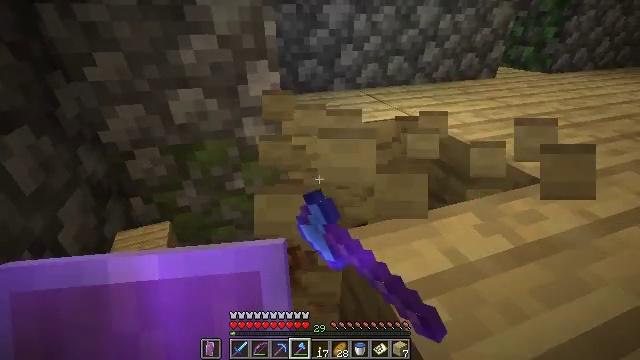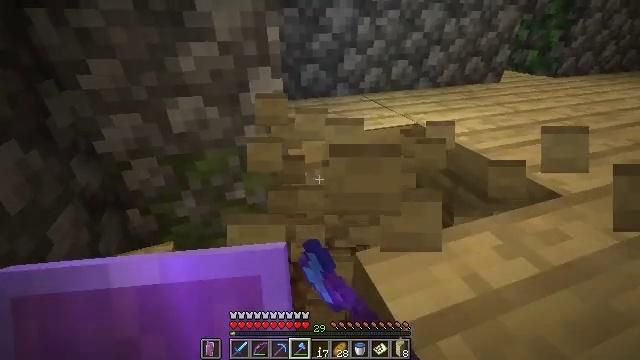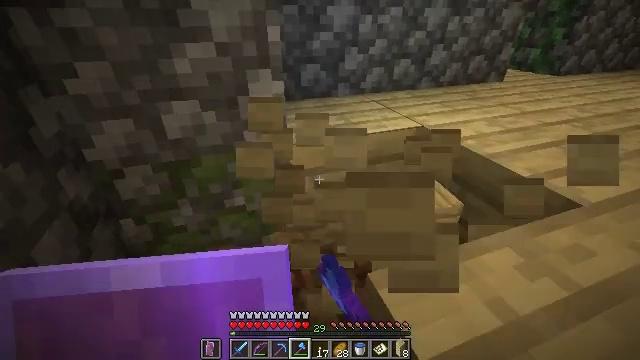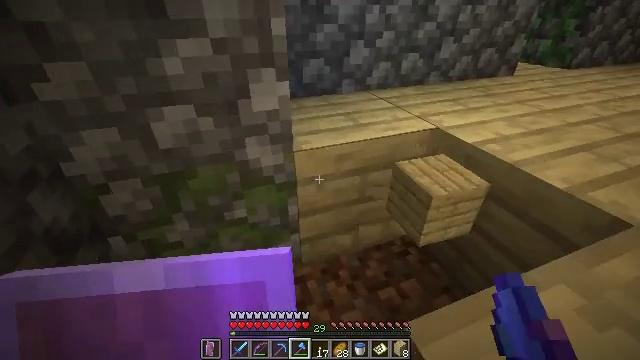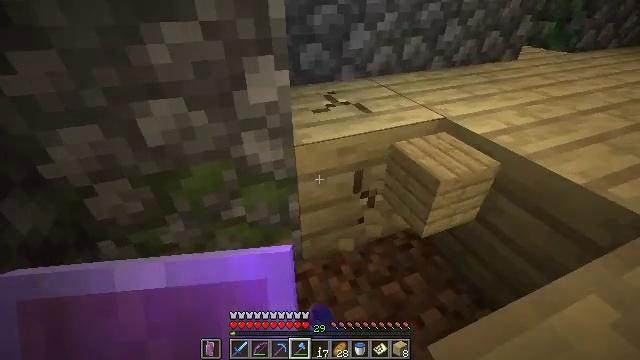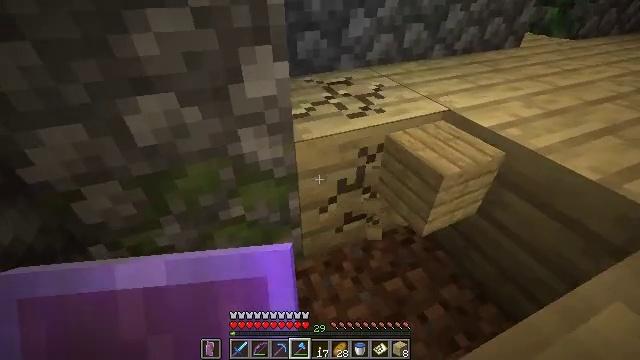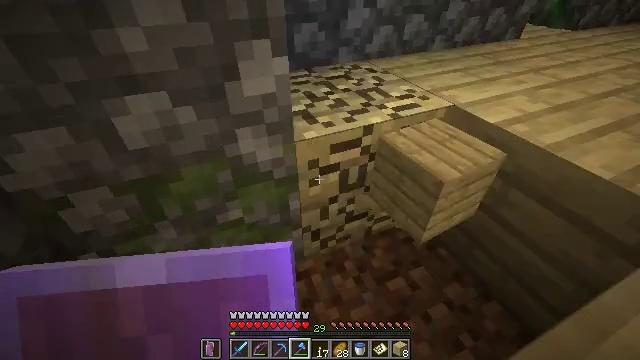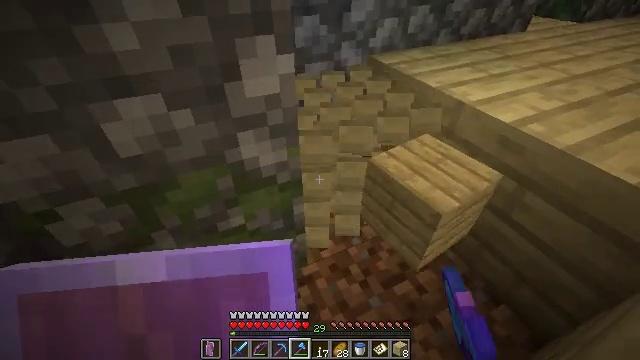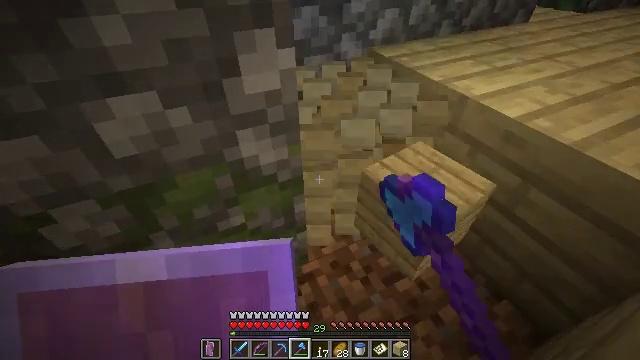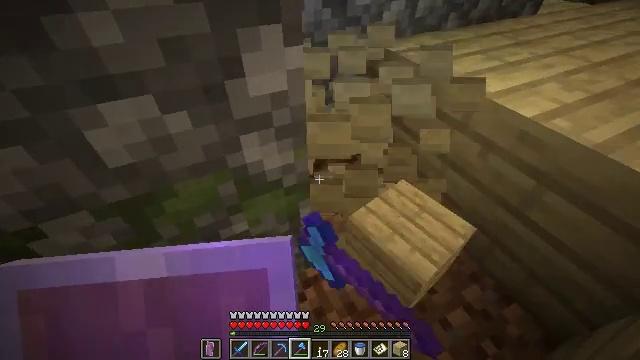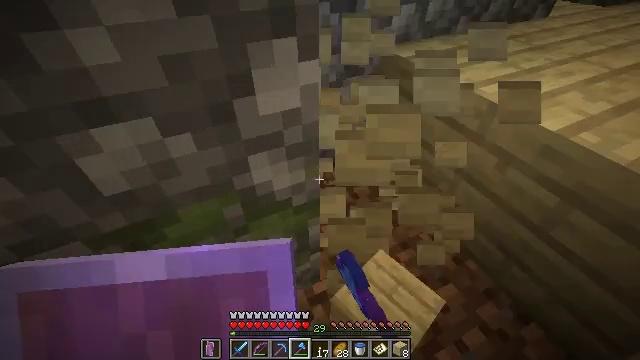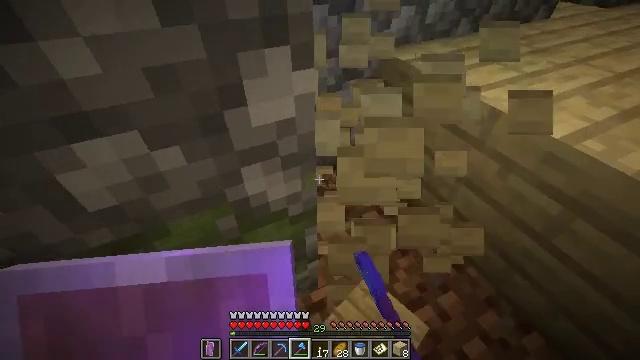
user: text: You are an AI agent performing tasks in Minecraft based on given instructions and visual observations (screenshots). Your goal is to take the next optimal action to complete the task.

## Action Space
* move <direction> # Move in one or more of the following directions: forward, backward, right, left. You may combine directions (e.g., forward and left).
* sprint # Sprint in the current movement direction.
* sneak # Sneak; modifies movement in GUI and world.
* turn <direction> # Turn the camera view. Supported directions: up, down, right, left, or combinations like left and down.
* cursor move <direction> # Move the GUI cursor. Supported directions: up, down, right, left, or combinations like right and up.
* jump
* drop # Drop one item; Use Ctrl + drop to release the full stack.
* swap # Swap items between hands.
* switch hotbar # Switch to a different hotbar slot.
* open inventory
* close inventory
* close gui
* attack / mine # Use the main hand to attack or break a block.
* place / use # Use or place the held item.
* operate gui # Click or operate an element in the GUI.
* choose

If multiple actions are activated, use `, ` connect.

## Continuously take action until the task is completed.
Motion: motion action
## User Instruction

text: Mine the birch planks.
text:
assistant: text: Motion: move forward, attack / mine
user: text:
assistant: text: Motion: move forward, attack / mine
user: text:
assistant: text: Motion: move forward and move right, turn down, attack / mine
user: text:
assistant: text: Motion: move forward and move right, turn right and down, attack / mine
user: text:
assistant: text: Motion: move forward and move right, turn right and down, attack / mine
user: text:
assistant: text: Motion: move forward and move right, turn right and down, attack / mine
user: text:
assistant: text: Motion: move forward and move right, turn down, attack / mine
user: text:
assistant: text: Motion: move forward and move right, turn down, attack / mine
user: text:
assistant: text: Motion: move forward and move right, turn down, attack / mine
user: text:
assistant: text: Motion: move forward and move right, attack / mine
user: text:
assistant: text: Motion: move forward and move right
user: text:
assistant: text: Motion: no_op